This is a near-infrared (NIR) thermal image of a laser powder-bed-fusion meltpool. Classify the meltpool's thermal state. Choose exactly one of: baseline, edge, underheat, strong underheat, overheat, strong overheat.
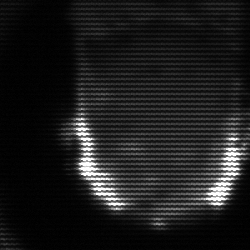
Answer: baseline